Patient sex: M
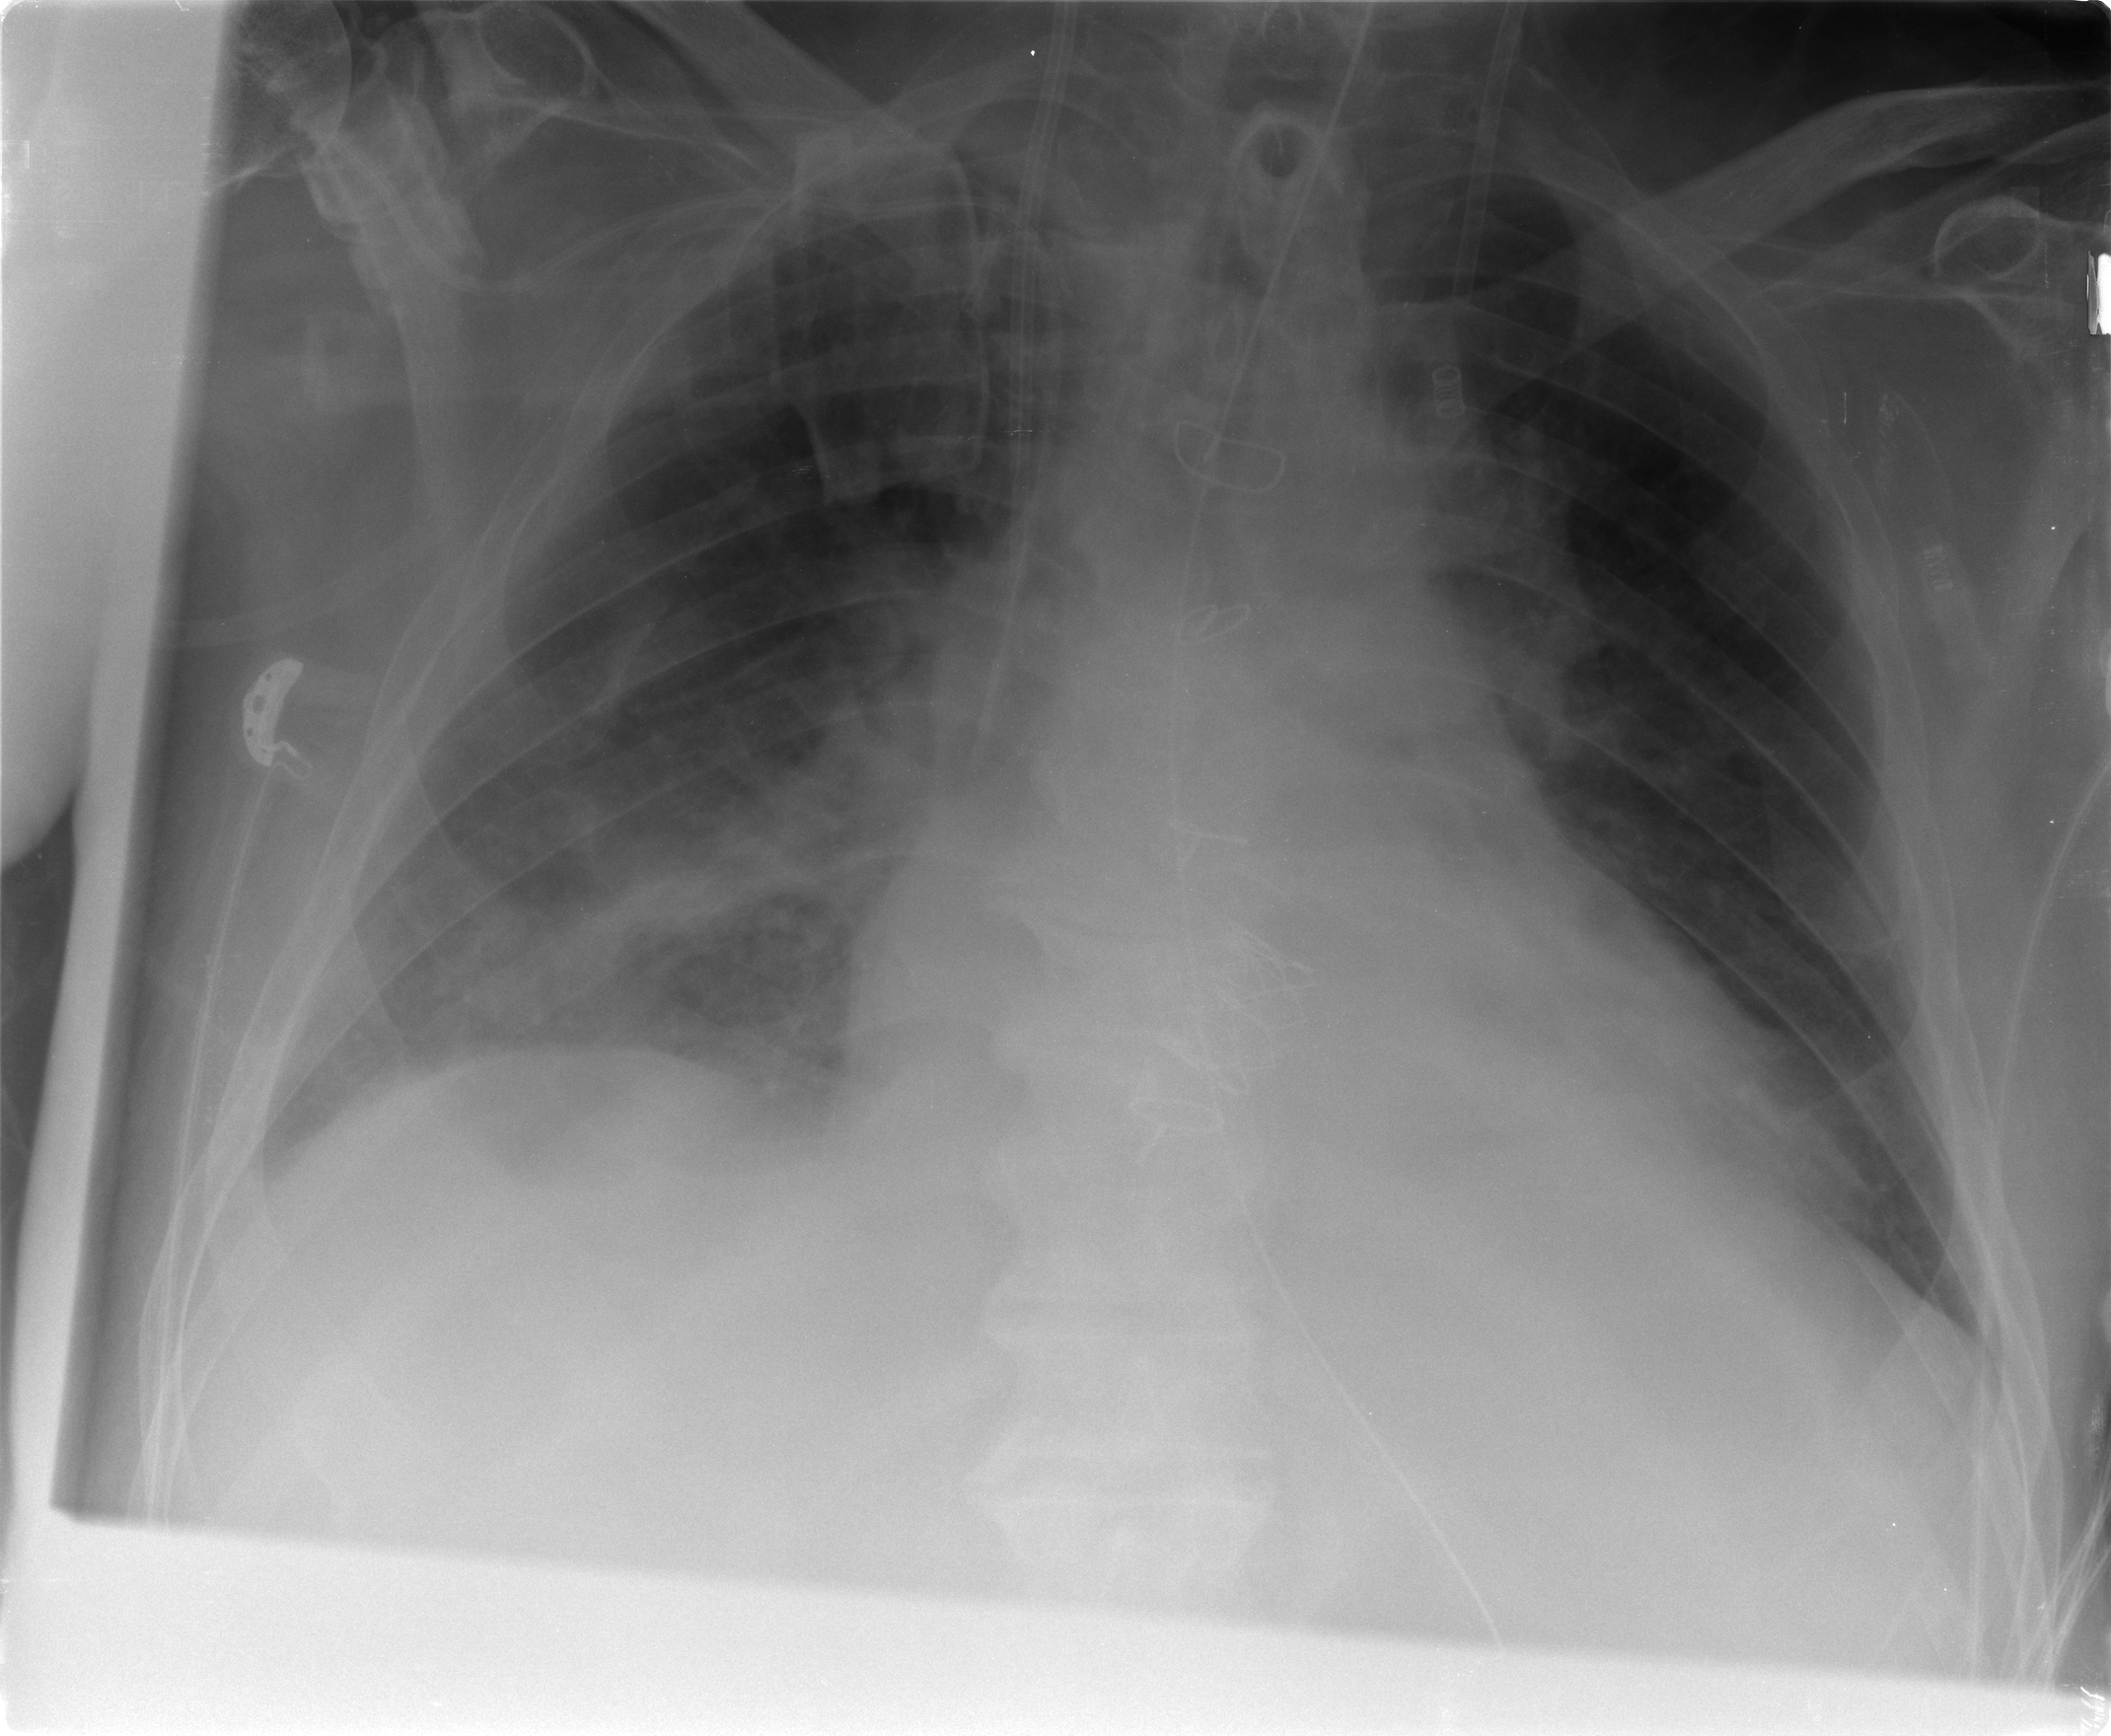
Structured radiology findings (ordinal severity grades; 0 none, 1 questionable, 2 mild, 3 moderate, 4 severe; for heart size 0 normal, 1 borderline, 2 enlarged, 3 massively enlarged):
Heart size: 2
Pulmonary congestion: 2
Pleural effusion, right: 2
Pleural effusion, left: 1
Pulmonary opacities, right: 2
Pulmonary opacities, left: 0
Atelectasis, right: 2
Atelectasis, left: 1